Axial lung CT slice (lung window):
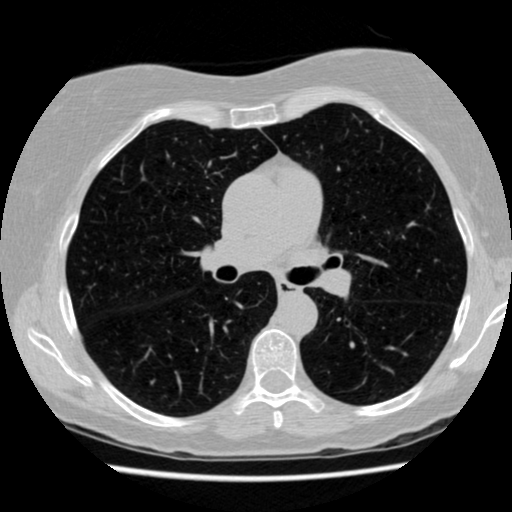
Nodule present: no